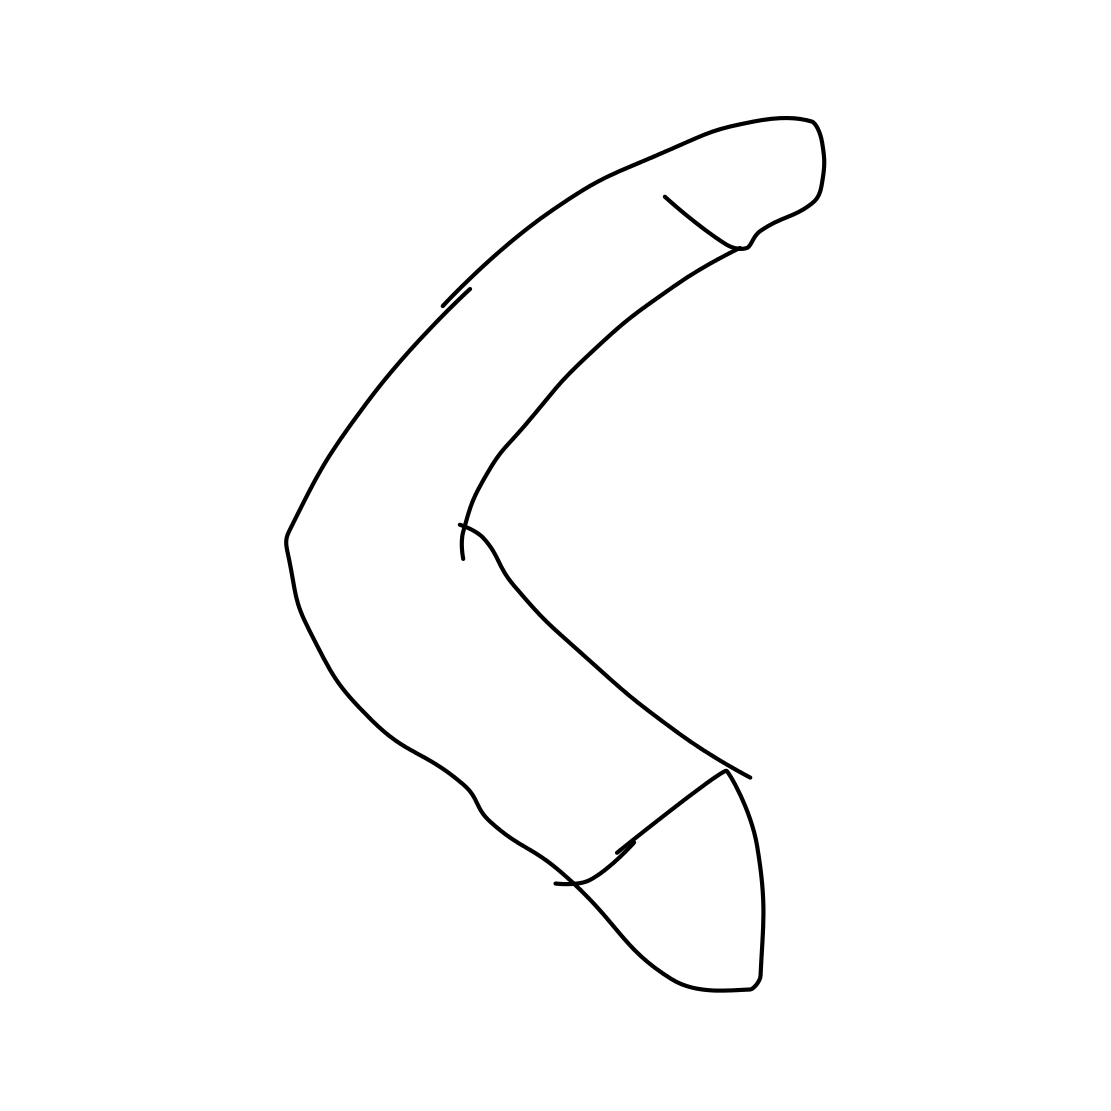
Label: boomerang